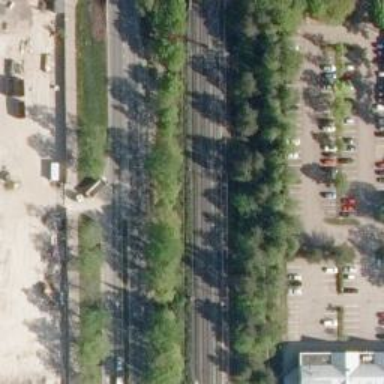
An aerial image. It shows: Railway signal supported by catenary mast.